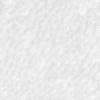
Label: no_change